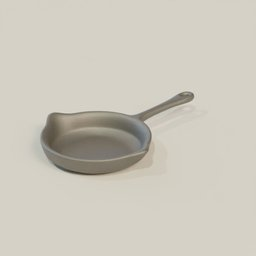
Label: tools